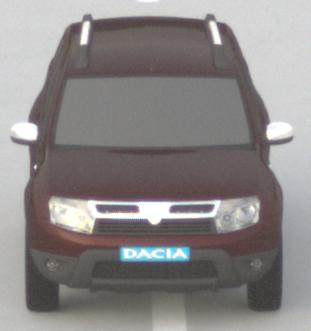
Make: Dacia
Model: Duster dCi 110 FAP
Detailed model: Duster (I)
Model produced from: 2010/06
Model produced until: 2013/11
Doors: 5
Color: red
Road condition: dry road
Daytime: sunrise or sunset
Contrast: low contrast